Field crop: maize
Growth stage: 2
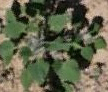
Species: chenopodium